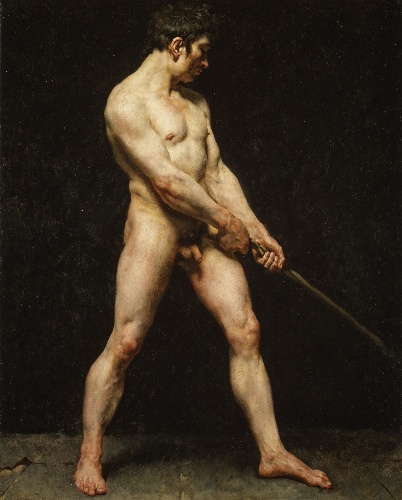
Title: Study of a Nude Man
Artist: Pierre Narcisse Guérin
Artist bio: French, early 19th century
Date: ca. 1810–20
Object type: Painting
Classification: Paintings
Medium: Oil on canvas
Dimensions: 31 3/4 x 25 1/4 in. (80.6 x 64.1 cm)
Department: European Paintings
Credit line: Rogers Fund, 1952
Accession year: 1952
Repository: Metropolitan Museum of Art, New York, NY
Tags: Male Nudes